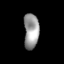
Tissue: skin
Cell type: Epithelial cells
Senescence score: 0.2571
Nuclear area (px): 522
Mean DAPI intensity: 153.782